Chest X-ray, AP view. Patient: 10 years old, sex M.
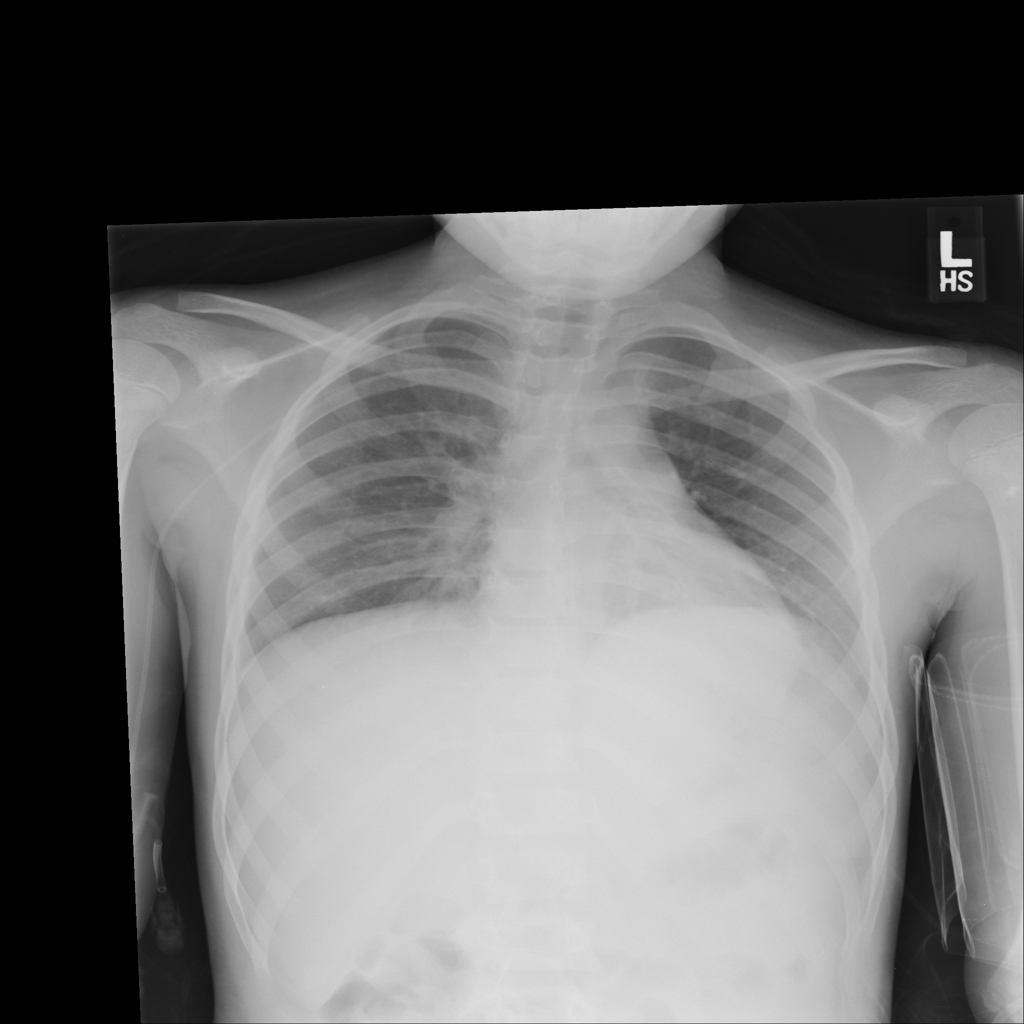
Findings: No Finding